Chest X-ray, PA view. Patient: 20 years old, sex F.
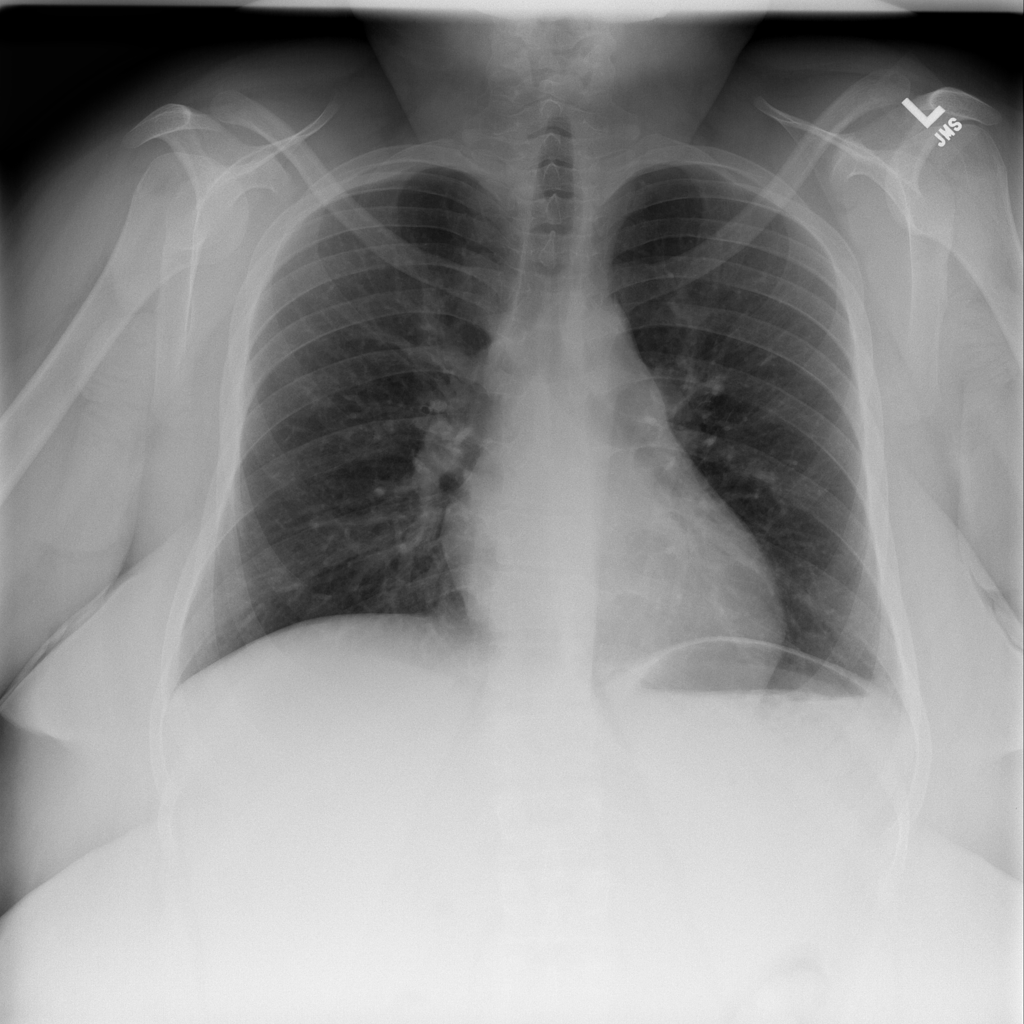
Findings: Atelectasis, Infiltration